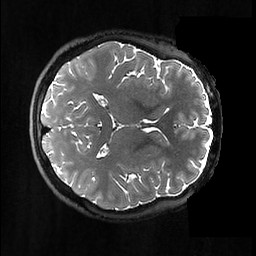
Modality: T2w
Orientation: axial
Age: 34
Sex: female
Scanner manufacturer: ge
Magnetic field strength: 3 T
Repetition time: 3.202 s
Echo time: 0.06575 s